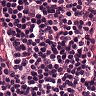
Metastatic tissue present: no